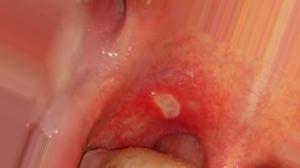
Condition: Mouth Ulcer